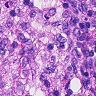
Metastatic tissue present: no